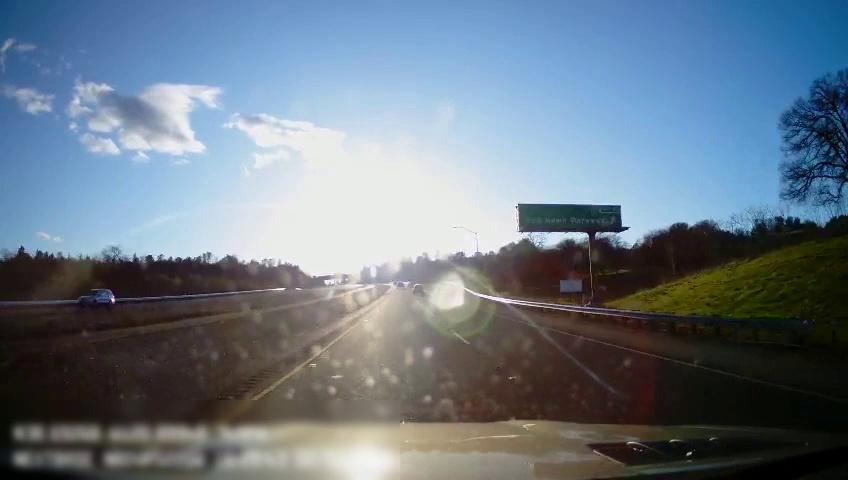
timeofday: Day
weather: Sunny
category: Drivable Space
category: Drivable Space
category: Vehicles | Car
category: Vehicles | SUV
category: Lanes | Current Lane
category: Lanes | Current Lane
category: Lanes | Alternate Lane
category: Traffic | Signs
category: Traffic | Signs